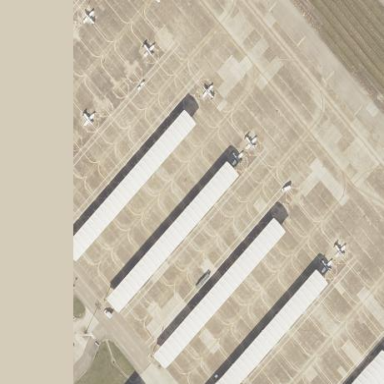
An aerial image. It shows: Hangar located at airport.